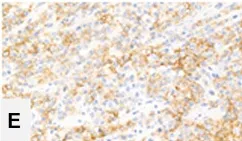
H&E, x20] with a dim CD20 expression.
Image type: pathology (h&e)